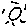
Label: sun